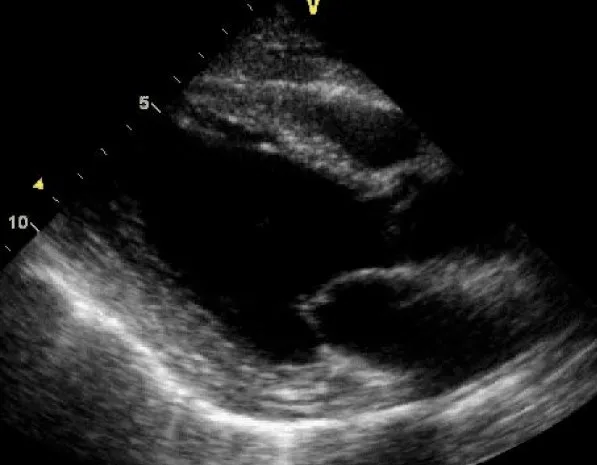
A transthoracic echocardiogram parasternal long axis view demonstrating a mildly dilated left ventricle and global LV systolic dysfunction.
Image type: radiology (ultrasound)